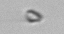
Label: nanoplankton_mix